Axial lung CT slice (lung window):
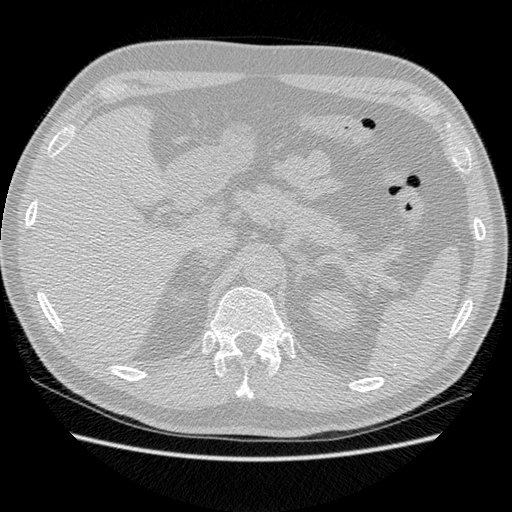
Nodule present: no